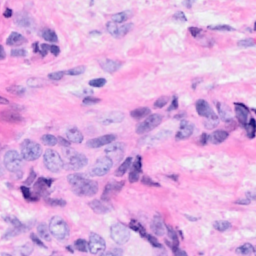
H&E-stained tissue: Breast